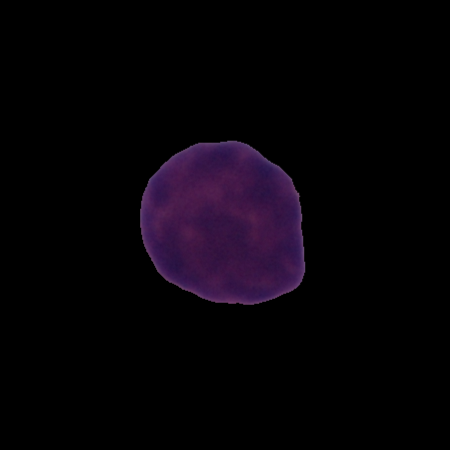
Label: healthy